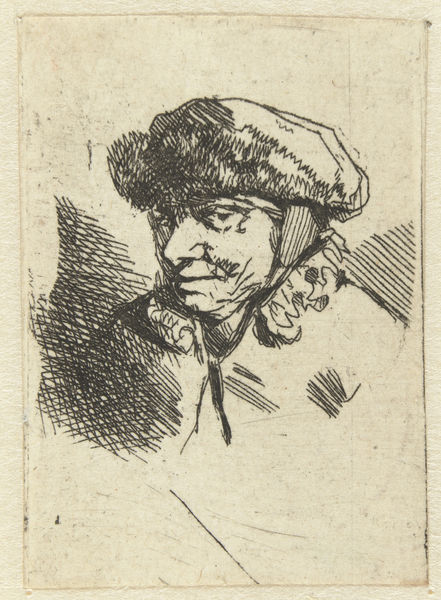
Titel: Oude vrouw met bontmuts
Künstler: Cornelis Pietersz. Bega
Standort: Amsterdam
Institution: Rijksmuseum
Schlagwörter: fancy, hat, white, black, collar, face, nose, old, portrait, yellow, looking, brown, sad, man, head, orange, eyes, drawing, paper, black and white, gaze, texture, shadow, bonnet, cap, chin, elderly, mouth, wrinkles, etching, illustration, monochrome, sketch, beard, pen, smile, person, human, clothes, ink, ears, pencil, draw, eye, lines, lips, shadows, cheek, cold, hatching, shirt, angry, creepy, ruffles, ruffle, big nose, parchment, idk, crosshatch, quick, scribbles, hash, fur hat, write, mose, mad, pencial, ushanka